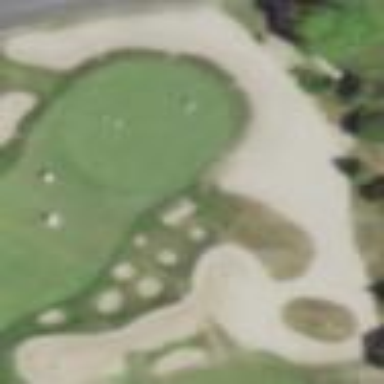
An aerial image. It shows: Golf bunker filled with sandy terrain.